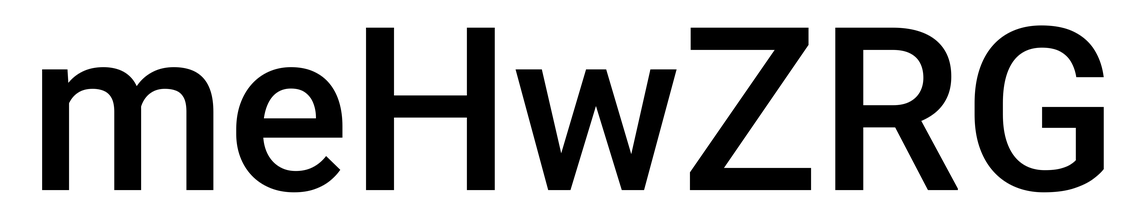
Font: Roboto_Medium